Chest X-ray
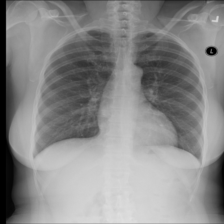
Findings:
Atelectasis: negative
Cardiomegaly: negative
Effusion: negative
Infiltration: negative
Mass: negative
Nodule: negative
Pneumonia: negative
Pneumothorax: negative
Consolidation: negative
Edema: negative
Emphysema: negative
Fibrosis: negative
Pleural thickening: negative
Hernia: negative